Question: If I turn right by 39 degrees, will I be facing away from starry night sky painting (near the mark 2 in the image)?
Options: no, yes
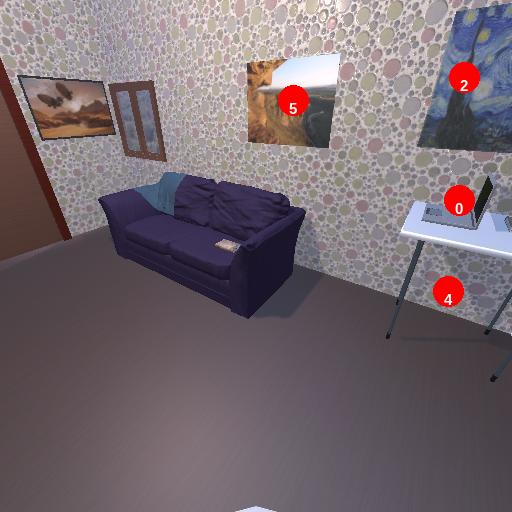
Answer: no